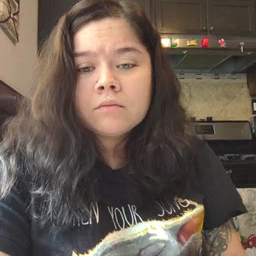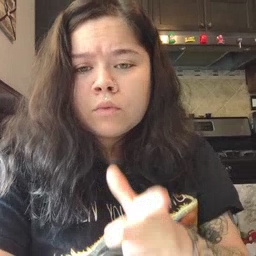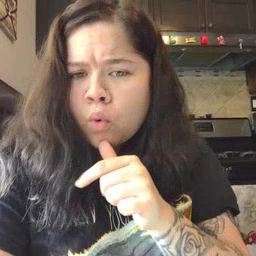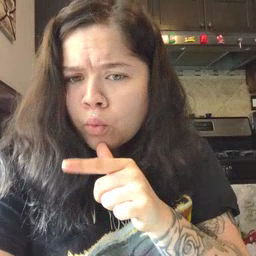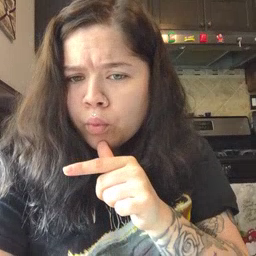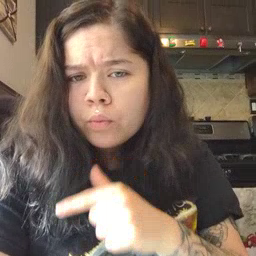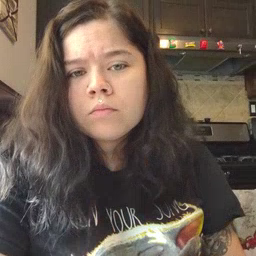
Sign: who